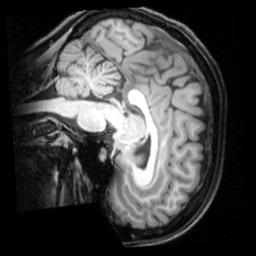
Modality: T1w
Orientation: sagittal
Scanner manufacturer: siemens
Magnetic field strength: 3 T
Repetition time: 1.9 s
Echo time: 0.00397 s